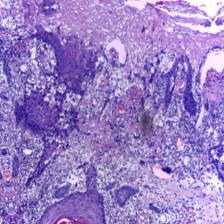
Diagnosis: OSCC